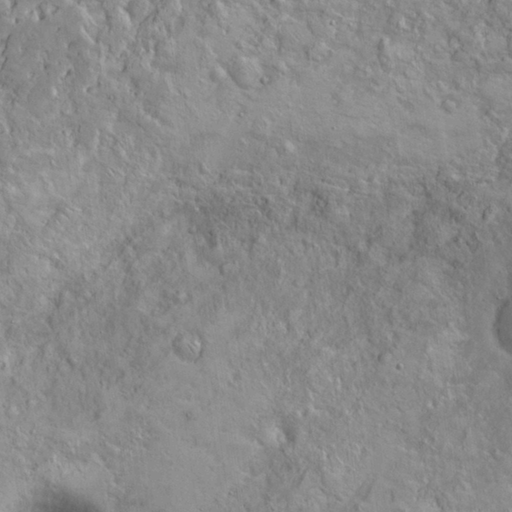
Classes present: Background, Cone